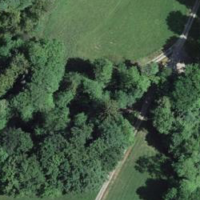
EUNIS habitat code: 41
Species observed at this site:
Melittis melissophyllum